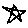
Label: star